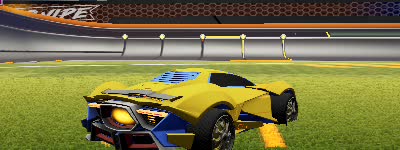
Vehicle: werewolf